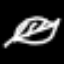
Label: leaf